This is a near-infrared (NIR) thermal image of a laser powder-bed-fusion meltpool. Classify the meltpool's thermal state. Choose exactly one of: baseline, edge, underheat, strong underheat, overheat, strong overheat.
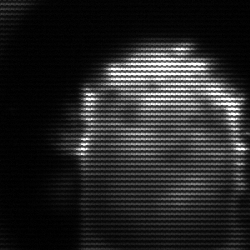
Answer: baseline